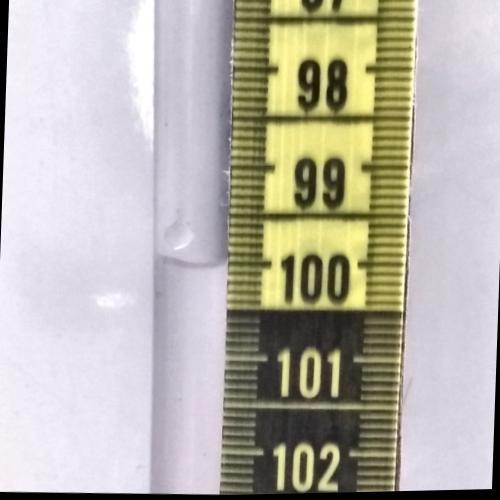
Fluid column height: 100.0 cm